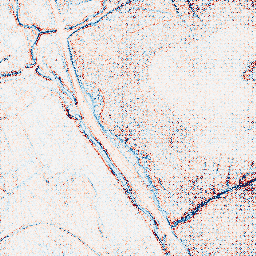
Category: edge_preserving
Decomposition family: bilateral
Decomposition parameters: d: 5
sigma_color: 75
sigma_space: 100
Upsampling method: regularized
Upsampling parameters: scale: 4
lambda_reg: 0.1
Upsampling scale: 4